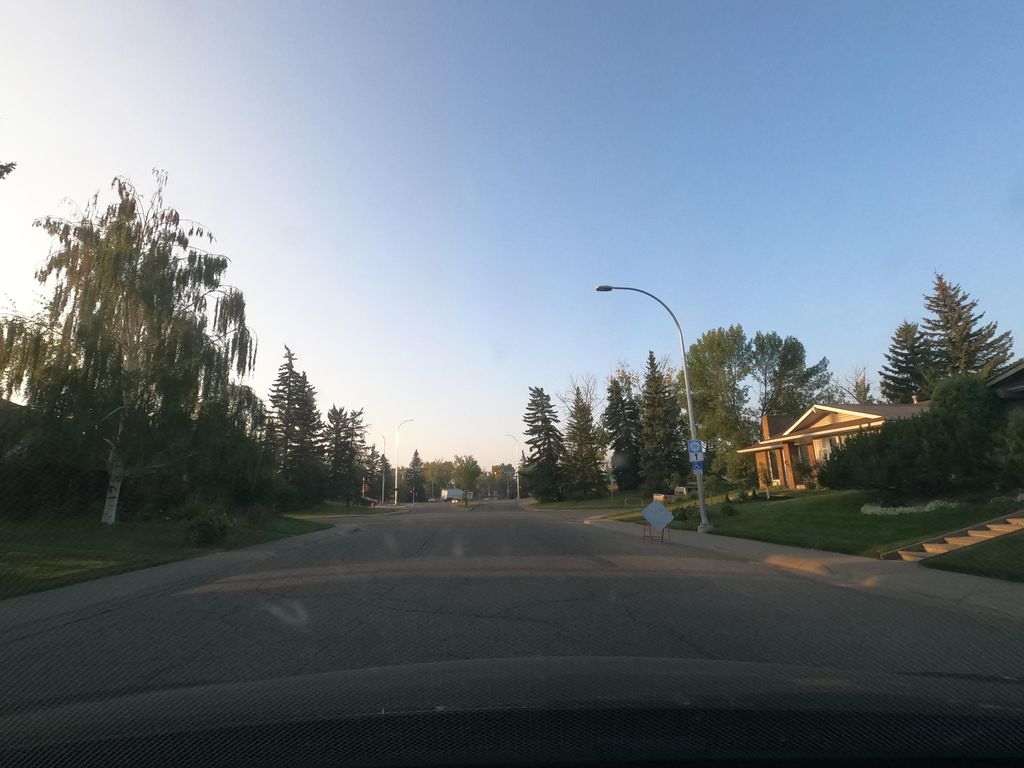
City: calgary